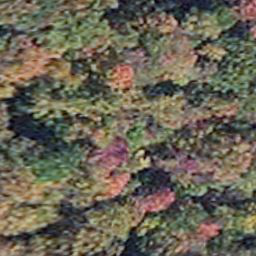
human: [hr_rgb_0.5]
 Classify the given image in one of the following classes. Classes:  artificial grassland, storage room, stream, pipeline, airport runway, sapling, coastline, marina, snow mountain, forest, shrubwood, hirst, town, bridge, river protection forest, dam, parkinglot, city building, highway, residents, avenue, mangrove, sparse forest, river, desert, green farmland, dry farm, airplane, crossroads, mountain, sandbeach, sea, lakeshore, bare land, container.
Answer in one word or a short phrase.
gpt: mangrove